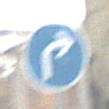
Verkehrszeichen: VorgeschriebeneFahrtrichtungRechts
Umgebung: Roofed, Suburban
Tageszeit: MorningAfternoon
Wetter: PartlyCloudy
Licht: Natural
Jahreszeit: Winter
Kontrast: LowContrast